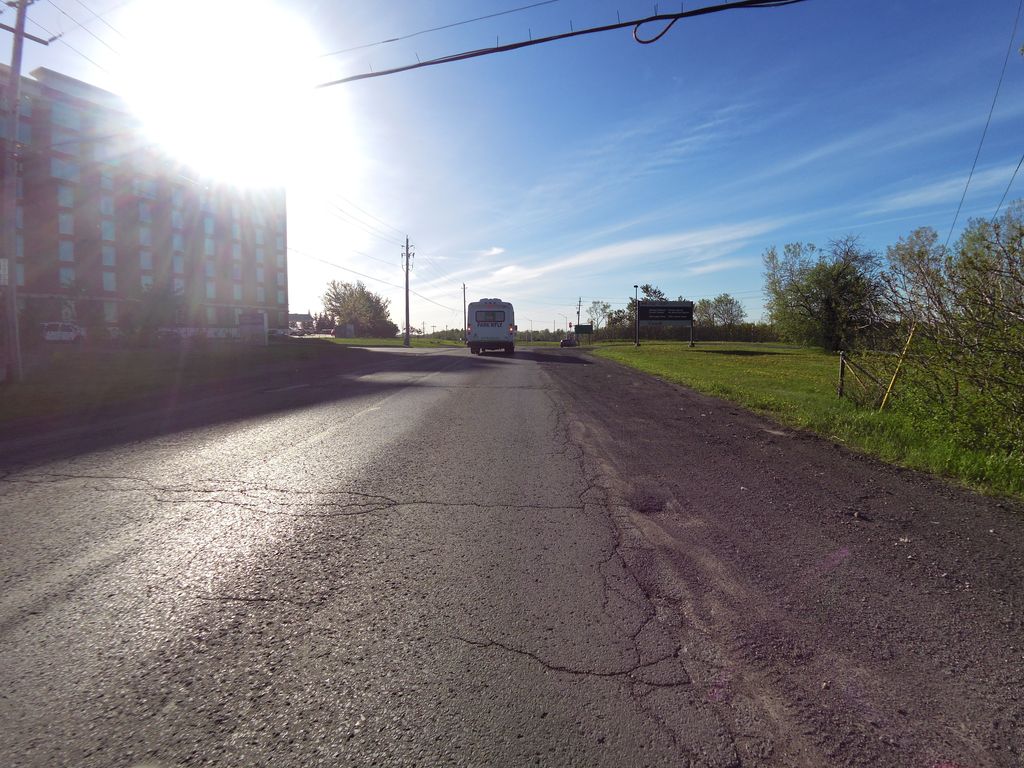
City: ottawa-gatineau